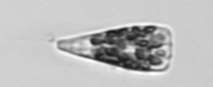
Label: Licmophora